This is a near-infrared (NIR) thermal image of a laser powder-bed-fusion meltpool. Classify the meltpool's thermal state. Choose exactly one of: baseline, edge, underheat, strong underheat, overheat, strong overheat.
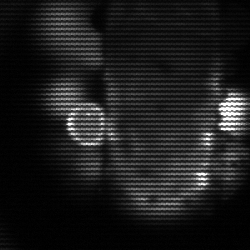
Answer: strong underheat